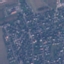
Land use / land cover: Residential